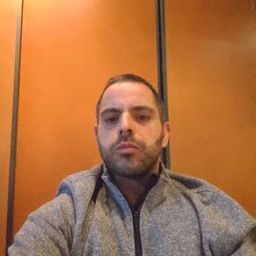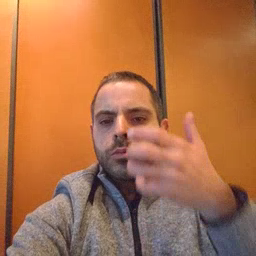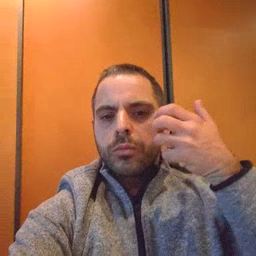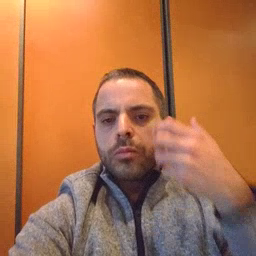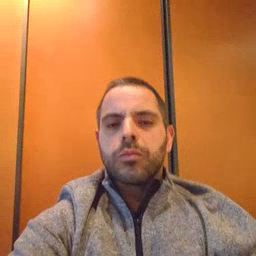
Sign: tiger